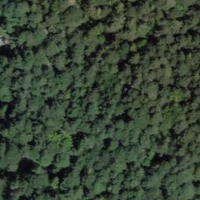
EUNIS habitat code: 43
Species observed at this site:
Platanthera bifolia